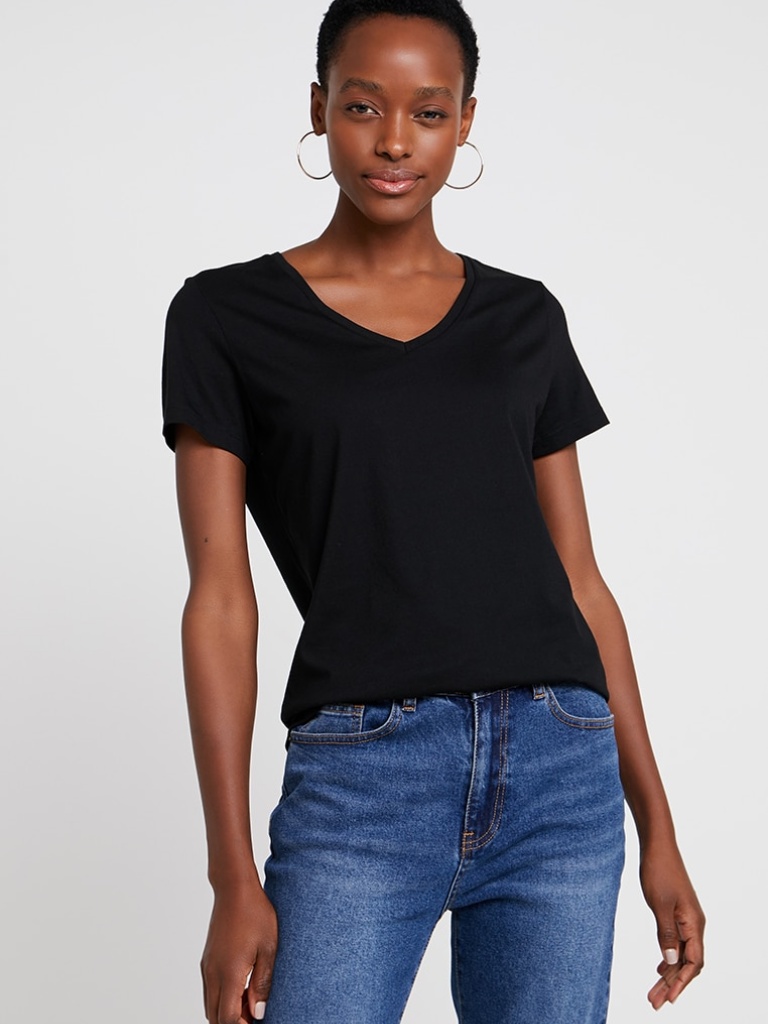
cotton relaxed short sleeve hip length Untucked v-neck t-shirt